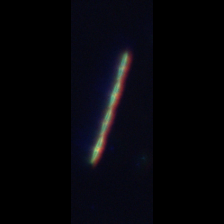
Taxon: Psuedo-nitzschia
Group: Diatoms